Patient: sex F, age 61
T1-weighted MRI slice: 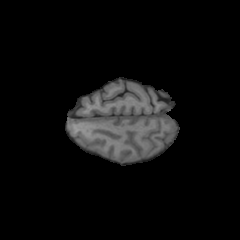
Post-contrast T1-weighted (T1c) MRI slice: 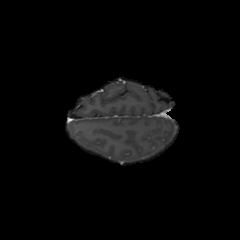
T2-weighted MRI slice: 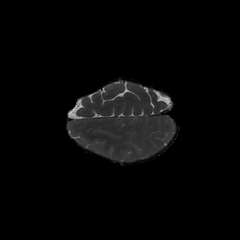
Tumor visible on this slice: no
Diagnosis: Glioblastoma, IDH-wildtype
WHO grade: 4